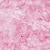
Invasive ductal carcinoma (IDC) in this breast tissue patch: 0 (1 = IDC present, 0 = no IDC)